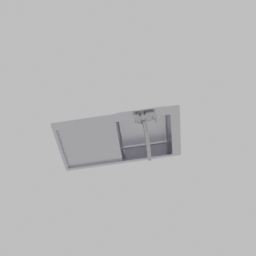
Label: appliances